Question: 'O(n^2)''O(n log n)'
Given array 'A' of 'n' positive integers. Divide the array into continuous subsequences of length no greater than 'k' such that sum of maximum value of each subsequence is minimum. Here's an example.
If 'n = 8' and 'k = 5' and elements of the array are '1 4 1 3 4 7 2 2', best solution is '1 | 4 1 3 4 7 | 2 2'. The sum would be 'max{1} + max{4, 1, 3, 4, 7} + max{2, 2} = 1 + 7 + 2 = 10'.
Let 'dp[i]' be the minimum sum as in problem statement for subproblem array 'A[0] ... A[i]'. 'dp[0] = A[0]' and, for '0 < i < n' ('dp[-1] = 0'),

'''
// A, n, k, - defined
// dp - all initialized to INF
dp[0] = A[0];
for (auto i = 1; i < n; i++) {
auto max = -INF;
for (auto j = i; j >= 0 && j >= i-k+1; j--) {
if (A[j] > max)
max = A[j];
auto sum = max + (j > 0 ? dp[j-1] : 0);
if (sum < dp[i])
dp[i] = sum;
}
}
// answer: dp[n-1]
'''
The problem author claimed that it was possible to solve this in 'O(n log n)' time, and there are some people who were able to pass the test cases. How can this be optimized?
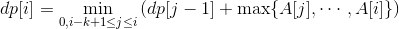
Answer: : I'm gonna change slightly your dynamic programming relation, so that there is no special case if 'j = 0'. Now 'dp[j]' is the answer for the first 'j' terms'A[0], ..., A[j-1]' and:
'dp[i] = min(dp[j] + max(A[j], ..., A[i-1]), i-k <= j < i)'
The answer of the problem is now 'dp[n]'.
---
Notice that if 'j < i' and 'dp[j] >= dp[i]', you won't need 'dp[j]' in the following transitions, because 'max(A[j], ..., A[l]) >= max(A[i], ..., A[l])' (so it will be always better to cut at 'i' instead of 'j'.
Furthermore let 'C[j] = max(A[j+1], ..., A[l])' (where 'l' is our current index in the dynamic programming step, ie. 'i' in your C++ program).
Then you can keep in memory some set of indices 'x1 < ... < xm' (the "interesting" indices for the transitions of your dynamic programming relation) such that: 'dp[x1] < ... < dp[xm]' (1). Then automatically 'C[x1] >= ... >= C[xm]' (2).
To store '{x1, ..., xm}', we need some data structure that supports the following operations:
- 'i''i+1''i-k'- 'x''dp[i]'- 'min(dp[xj] + C[xj], 1 <= j <= m)'
Thus some queue to store 'x1, ..., xk' together with a 'set' to store all 'dp[xi] + C[xi]' will be enough.
---
How do we both preserve (1) and update 'C' when we insert an element 'i'?
- 'dp[i]''C''A[i-1]''xj''x''C[xj] <= A[i-1]''dp[j'] + C[j'] >= dp[j] + C[j]''j' >= j''C[xj]''A[i-1]''x(j+1), ..., xm'- 'dp[i]''dp[j] >= dp[i]'- 'i-k''C'
Complexity : 'O(n log n)' (there could be at most '2n' insertions in the set).
This code sums up the main ideas:
'''
template<class T> void relaxmax(T& r, T v) { r = max(r, v); }
vector<int> dp(n + 1);
vector<int> C(n + 1, -INF);
vector<int> q(n + 1);
vector<int> ne(n + 1, -INF);
int qback = 0, qfront = 0;
auto cmp = <URL> {
int vx = dp[x] + C[x], vy = dp[y] + C[y];
return vx != vy ? vx < vy : x < y;
};
set<int, decltype(cmp)> s(cmp);
dp[0] = 0;
s.insert(0);
q[qfront++] = 0;
for (int i = 1; i <= n; ++i) {
C[i] = A[i - 1];
auto it_last = lower_bound(q.begin() + qback, q.begin() + qfront, i, <URL> {
return C[x] > C[y];
});
for (auto it = it_last; it != q.begin() + qfront; ++it) {
s.erase(*it);
C[*it] = A[i - 1];
ne[*it] = i;
if (it == it_last) s.insert(*it);
}
dp[i] = dp[*s.begin()] + C[*s.begin()];
while (qback < qfront && dp[q[qfront]] >= dp[i]) {
s.erase(q[qfront]);
qfront--;
}
q[qfront++] = i;
C[i] = -INF;
s.insert(i);
if (q[qback] == i - k) {
s.erase(i - k);
if (qback + 1 != qfront && ne[q[qback]] > q[qback + 1]) {
s.erase(q[qback + 1]);
relaxmax(C[q[qback + 1]], C[i - k]);
s.insert(q[qback + 1]);
}
qback++;
}
}
// answer: dp[n]
'''
This time I stress-tested it against your algorithm: <URL>.
Please let me know if it's still unclear.